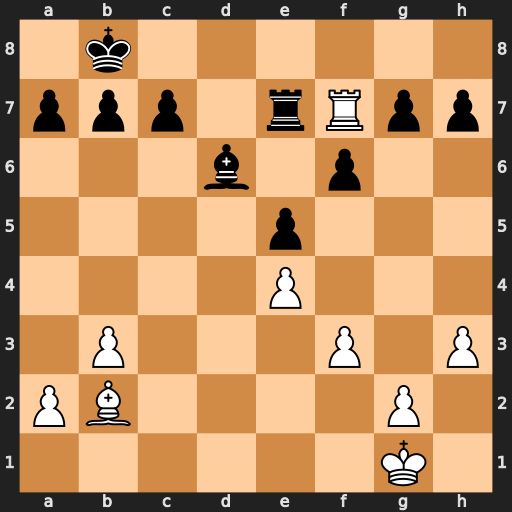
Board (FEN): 1k6/ppp1rRpp/3b1p2/4p3/4P3/1P3P1P/PB4P1/6K1
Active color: w
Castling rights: -
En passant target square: -
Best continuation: Rf8+ Re8 Rxe8#